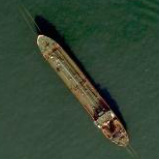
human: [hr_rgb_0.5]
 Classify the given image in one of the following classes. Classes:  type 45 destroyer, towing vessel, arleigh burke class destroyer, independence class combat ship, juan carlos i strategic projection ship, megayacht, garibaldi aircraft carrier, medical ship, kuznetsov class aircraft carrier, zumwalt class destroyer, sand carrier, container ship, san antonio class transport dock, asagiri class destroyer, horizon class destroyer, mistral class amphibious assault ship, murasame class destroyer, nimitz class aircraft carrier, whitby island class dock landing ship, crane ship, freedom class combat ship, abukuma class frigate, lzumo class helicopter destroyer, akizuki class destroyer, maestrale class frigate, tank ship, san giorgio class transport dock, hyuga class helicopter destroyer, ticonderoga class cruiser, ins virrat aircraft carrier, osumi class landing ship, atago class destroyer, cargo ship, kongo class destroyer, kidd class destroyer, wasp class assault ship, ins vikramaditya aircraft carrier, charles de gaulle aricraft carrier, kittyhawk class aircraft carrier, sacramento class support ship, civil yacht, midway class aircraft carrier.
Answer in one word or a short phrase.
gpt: Tank ship